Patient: sex M, age 58
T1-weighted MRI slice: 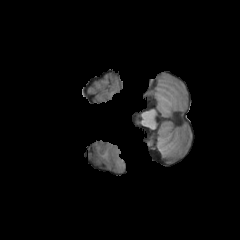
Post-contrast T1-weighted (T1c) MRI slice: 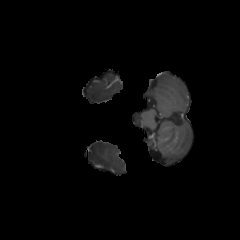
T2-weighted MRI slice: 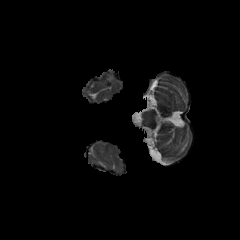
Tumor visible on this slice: no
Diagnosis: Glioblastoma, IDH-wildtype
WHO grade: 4